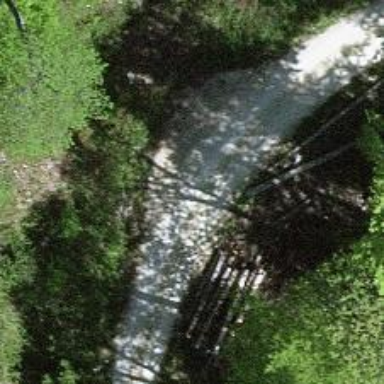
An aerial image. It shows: Unpaved unclassified road.